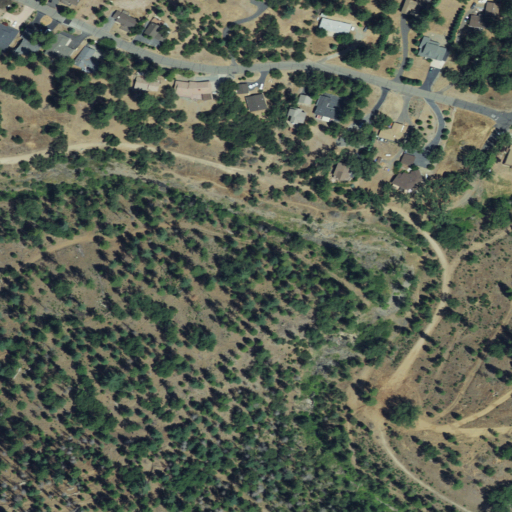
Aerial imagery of valley in California named Long Gulch containing evergreen forest, shrub, open development, mixed forest, low intensity development, and medium intensity development